Interaction volume radius: 10 \u00c5
Interaction volume height: 25 \u00c5
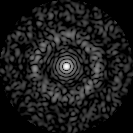
Disorder parameter: 0.8727